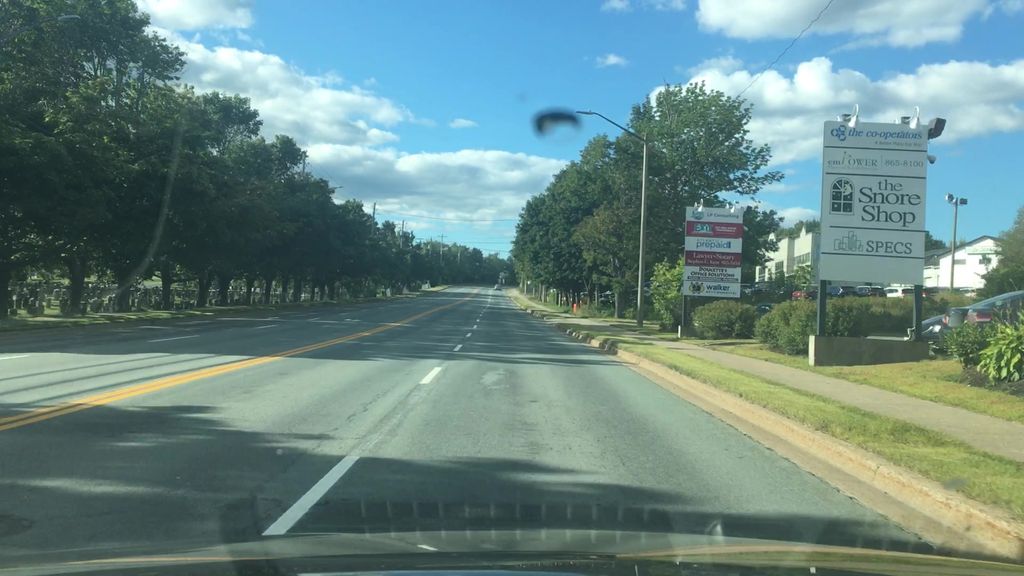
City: halifax